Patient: sex F, age 38
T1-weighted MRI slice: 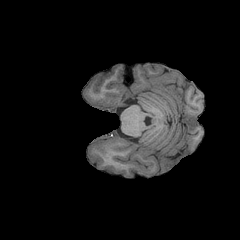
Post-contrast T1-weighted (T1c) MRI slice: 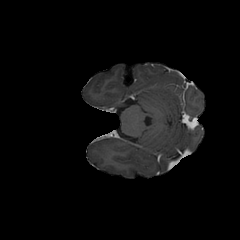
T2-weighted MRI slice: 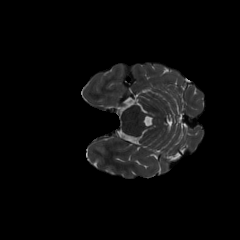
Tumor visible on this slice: yes
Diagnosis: Astrocytoma, IDH-mutant
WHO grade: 3